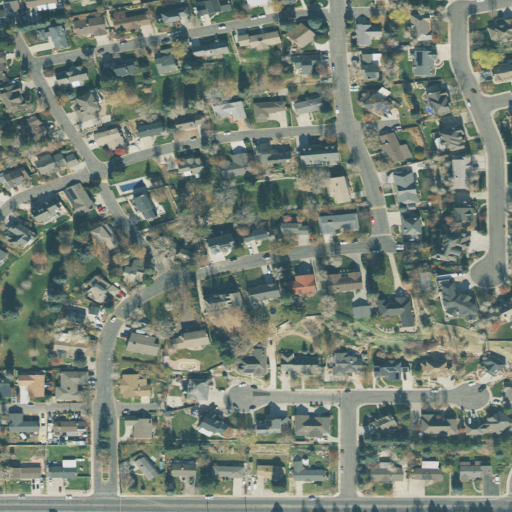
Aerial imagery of valley in Utah named Dry Canyon containing low intensity development, medium intensity development, open development, and high intensity development